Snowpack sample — Loveland Pass, Silver Plume, Colorado, USA (2/11/26, 12:00 PM MST)
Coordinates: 39.663, -105.886
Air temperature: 35 °F
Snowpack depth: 82 cm
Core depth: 40 cm
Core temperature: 23 °F
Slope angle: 13°, slope face: 12°
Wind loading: high
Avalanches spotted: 1
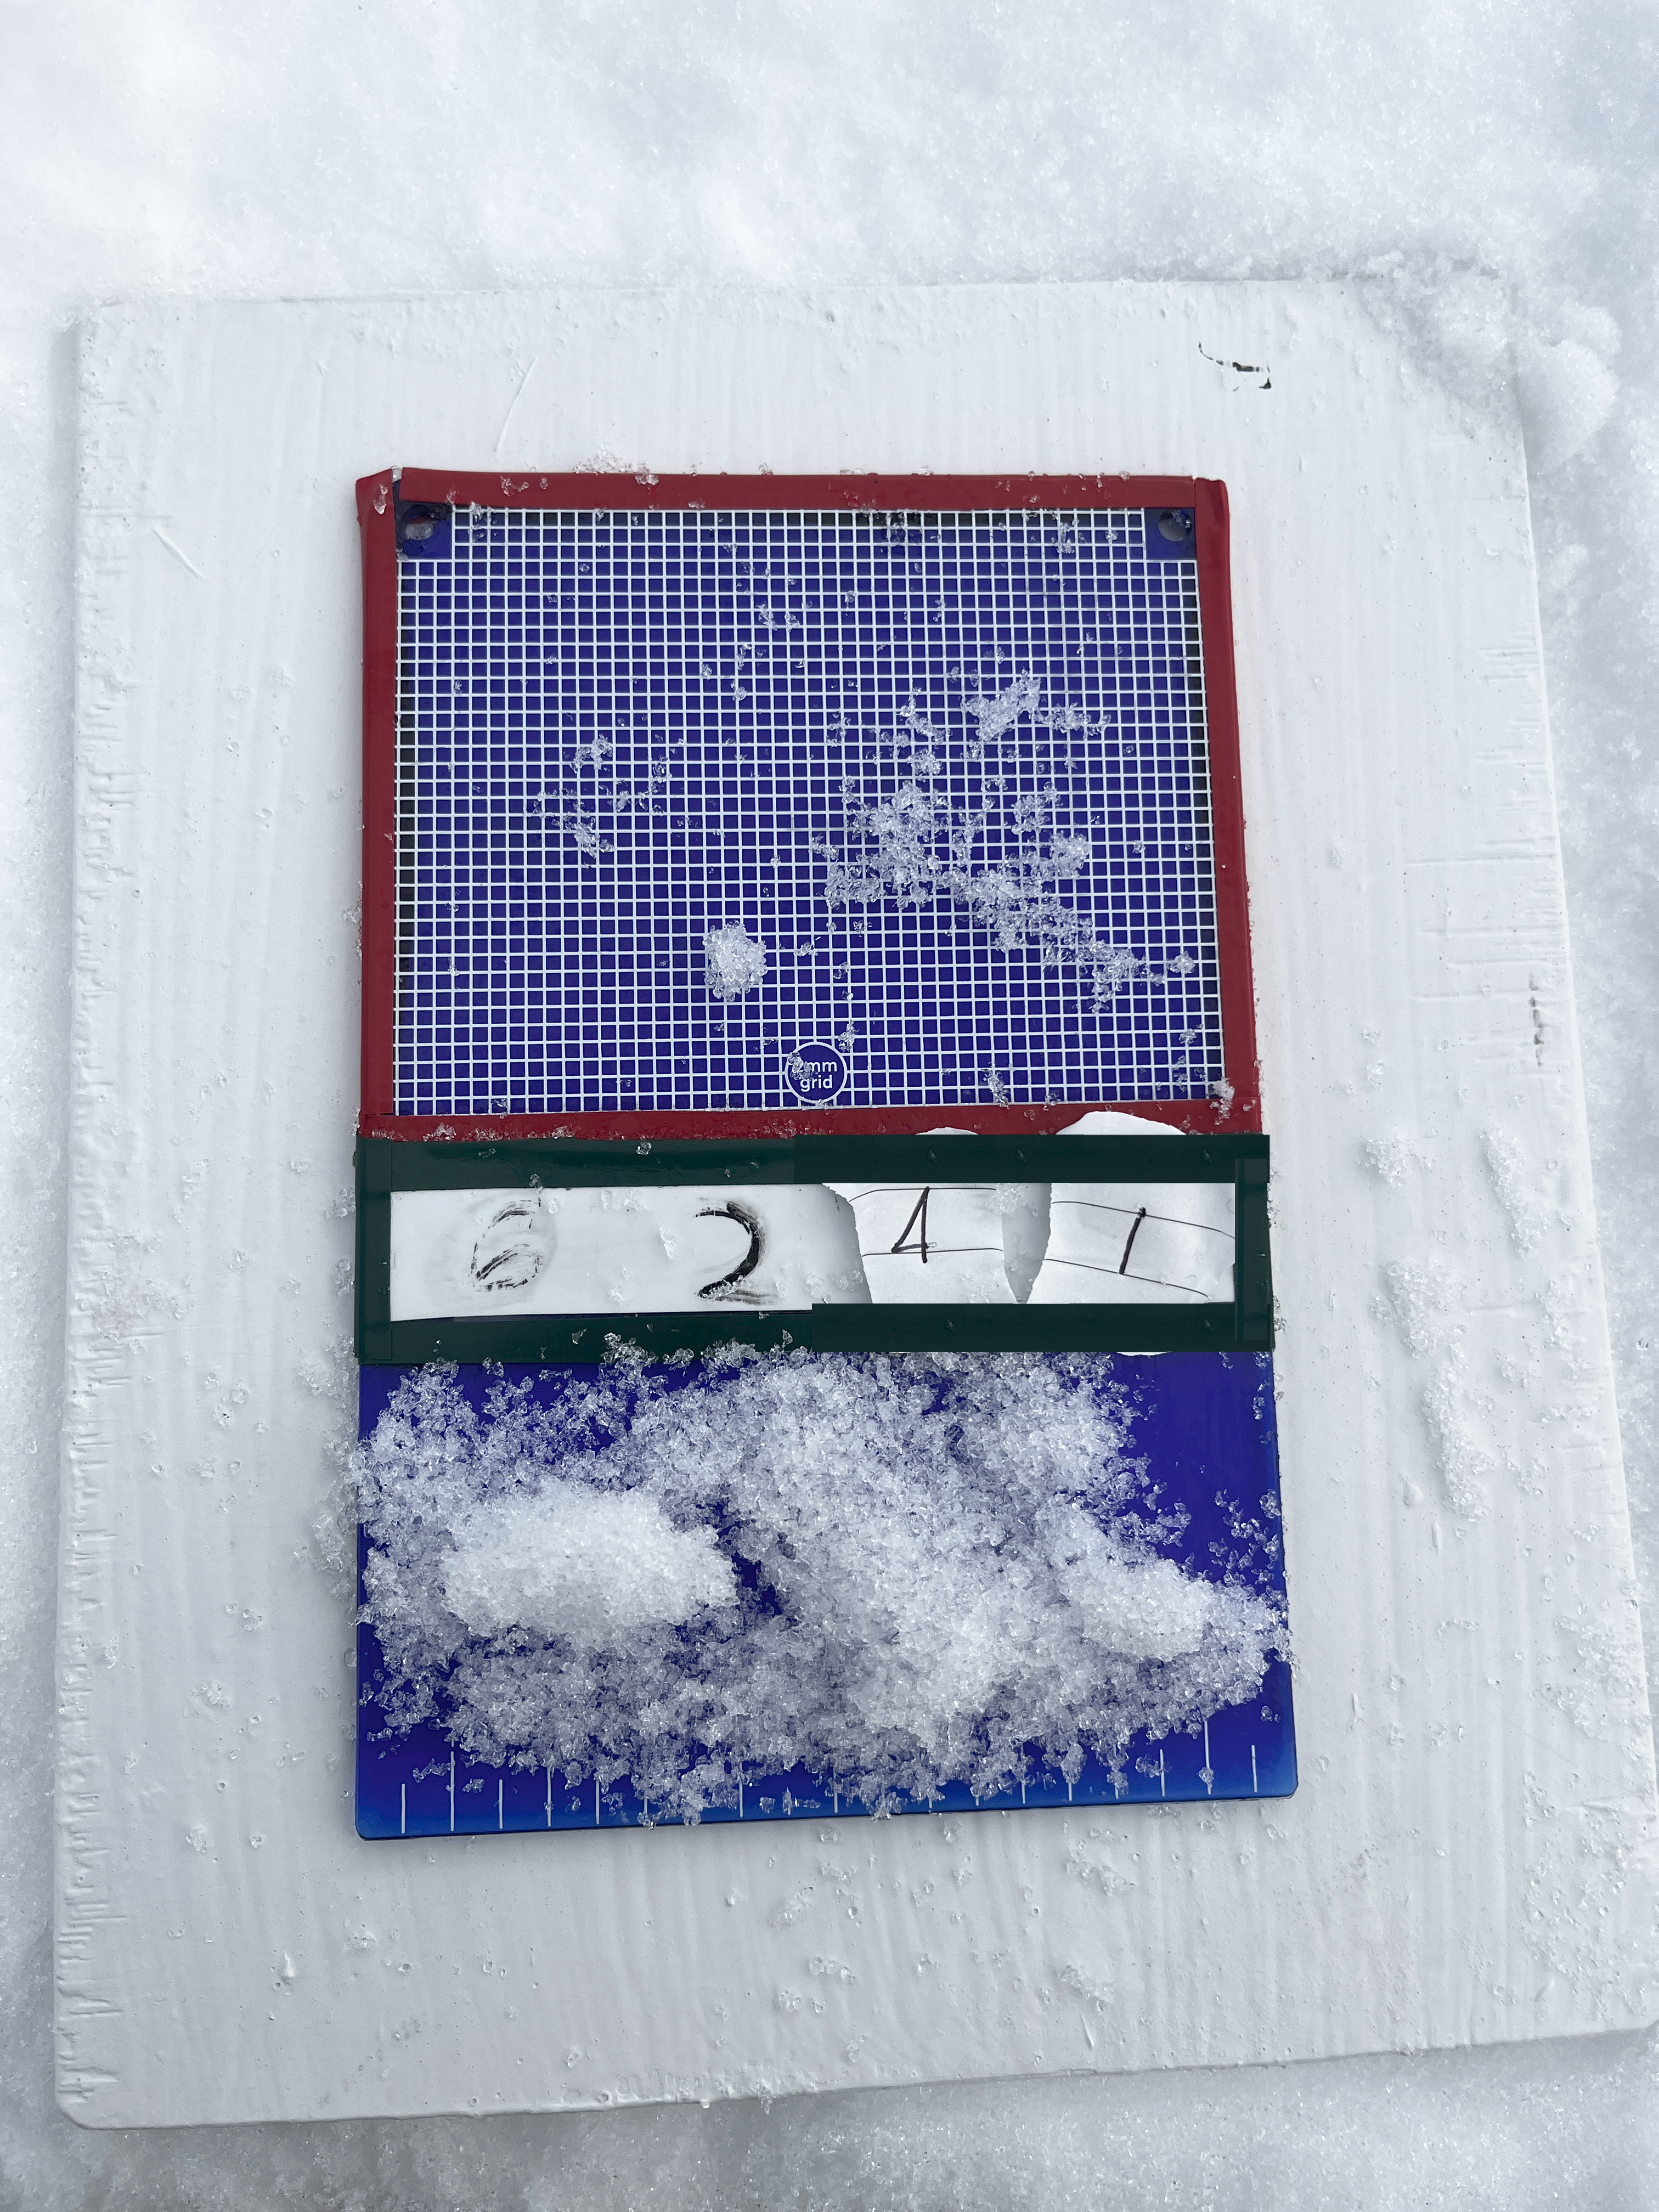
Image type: crystal_card
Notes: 1 small avalanche spotted on the north side of the bowl, lots of wind loading